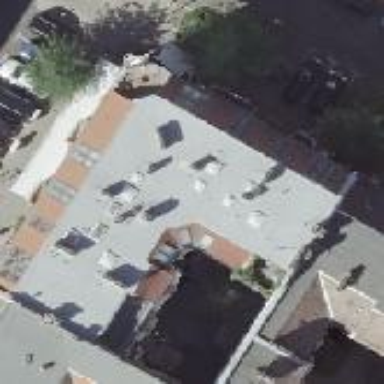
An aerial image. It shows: Residential building with unique double saltbox roof shape.